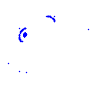
Particle: kaon